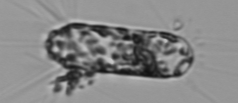
Label: Corethron_hystrix